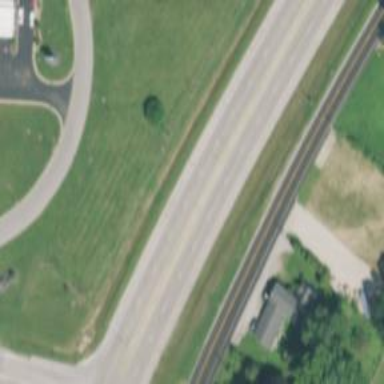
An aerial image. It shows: Asphalt trunk highway.